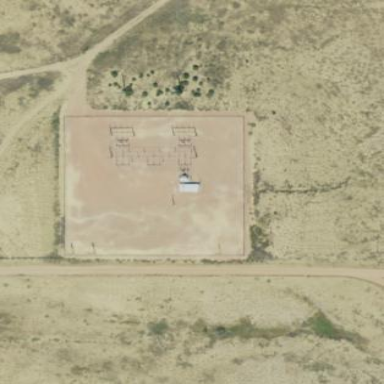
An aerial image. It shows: Substation surrounded by fence.